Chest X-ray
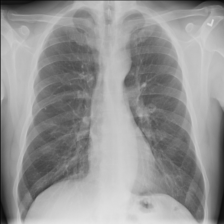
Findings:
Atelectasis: negative
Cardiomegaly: negative
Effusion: negative
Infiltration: negative
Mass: negative
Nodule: negative
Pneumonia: negative
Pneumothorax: negative
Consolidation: negative
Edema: negative
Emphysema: negative
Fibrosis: negative
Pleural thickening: negative
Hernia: negative